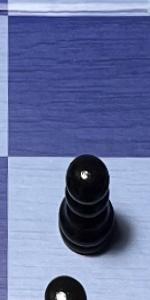
Label: Pawn_Black